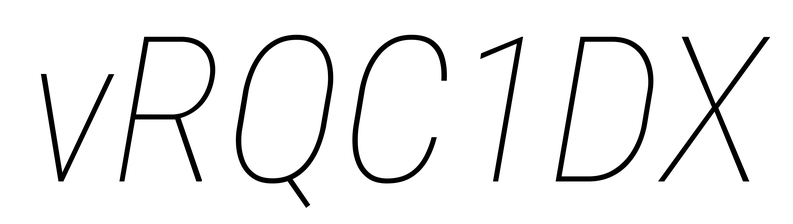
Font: Roboto-Italic_Condensed_Thin_Italic